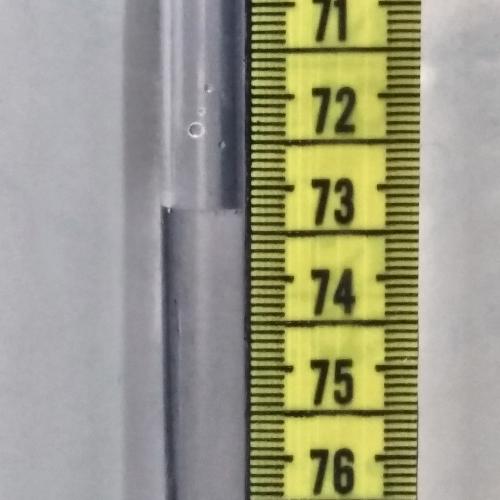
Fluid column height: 73.2 cm